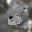
Label: 6